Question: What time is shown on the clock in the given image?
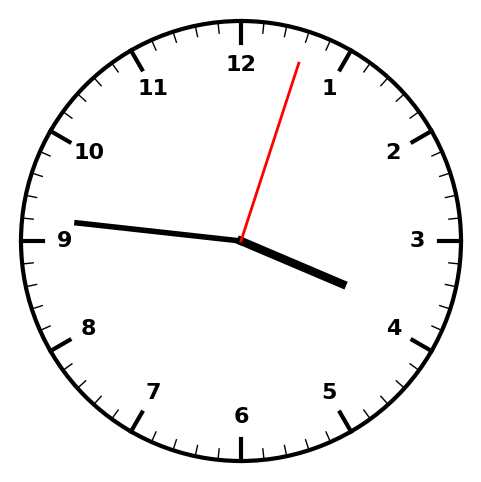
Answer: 03:46:03